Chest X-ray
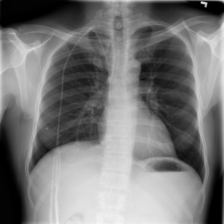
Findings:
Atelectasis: negative
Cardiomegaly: negative
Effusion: negative
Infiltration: negative
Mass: negative
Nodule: positive
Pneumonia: negative
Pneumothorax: negative
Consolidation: negative
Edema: negative
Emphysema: negative
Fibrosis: negative
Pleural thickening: negative
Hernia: negative